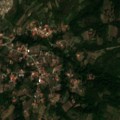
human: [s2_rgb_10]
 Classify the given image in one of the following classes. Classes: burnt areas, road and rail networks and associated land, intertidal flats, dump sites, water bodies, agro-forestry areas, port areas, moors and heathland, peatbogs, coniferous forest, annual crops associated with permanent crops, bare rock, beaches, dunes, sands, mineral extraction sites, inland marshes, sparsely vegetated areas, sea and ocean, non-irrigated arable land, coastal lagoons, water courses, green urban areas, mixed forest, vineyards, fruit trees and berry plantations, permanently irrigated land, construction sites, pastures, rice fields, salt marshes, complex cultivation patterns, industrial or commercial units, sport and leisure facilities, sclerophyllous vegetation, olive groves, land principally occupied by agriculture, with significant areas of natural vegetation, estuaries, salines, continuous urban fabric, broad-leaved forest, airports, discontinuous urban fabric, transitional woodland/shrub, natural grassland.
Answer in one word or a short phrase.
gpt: discontinuous urban fabric, complex cultivation patterns, land principally occupied by agriculture, with significant areas of natural vegetation, broad-leaved forest